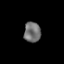
Tissue: lung
Cell type: Epithelial cells
Senescence score: 0.2393
Nuclear area (px): 330
Mean DAPI intensity: 114.17